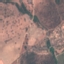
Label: HerbaceousVegetation